Question: The only thing I would want is to always set the 'Fit all columns on one page' setting when users open the Print tab in Excel.
And no, they don't want to do it themselves. What a surprise :)
Here is a screenshot of where that is in Excel 2013:
Tried to look for some VBA code like the following but without success.
'With Sheets("Print Letter").PageSetup .FitToPagesWide = 1 .FitToPagesTall = 1 End With'
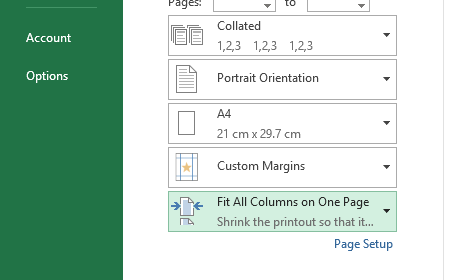
Answer: Try setting the '.FitToPagesTall' to 'False' to be able to manually set the '.FitToPagesWide' property.
<URL>
> If this property is False, Microsoft Excel scales the worksheet
according to the FitToPagesWide property. If the Zoom property is
True, the FitToPagesTall property is ignored.
'''
Sub PrintColumns()
Application.PrintCommunication = False
With Sheets("Print Letter").PageSetup
.FitToPagesWide = 1
.FitToPagesTall = False
End With
Application.PrintCommunication = True
End Sub
'''